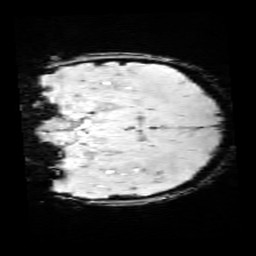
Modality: SWI
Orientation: coronal
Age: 11
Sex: female
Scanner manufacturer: siemens
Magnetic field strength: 3 T
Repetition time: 0.027 s
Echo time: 0.02 s